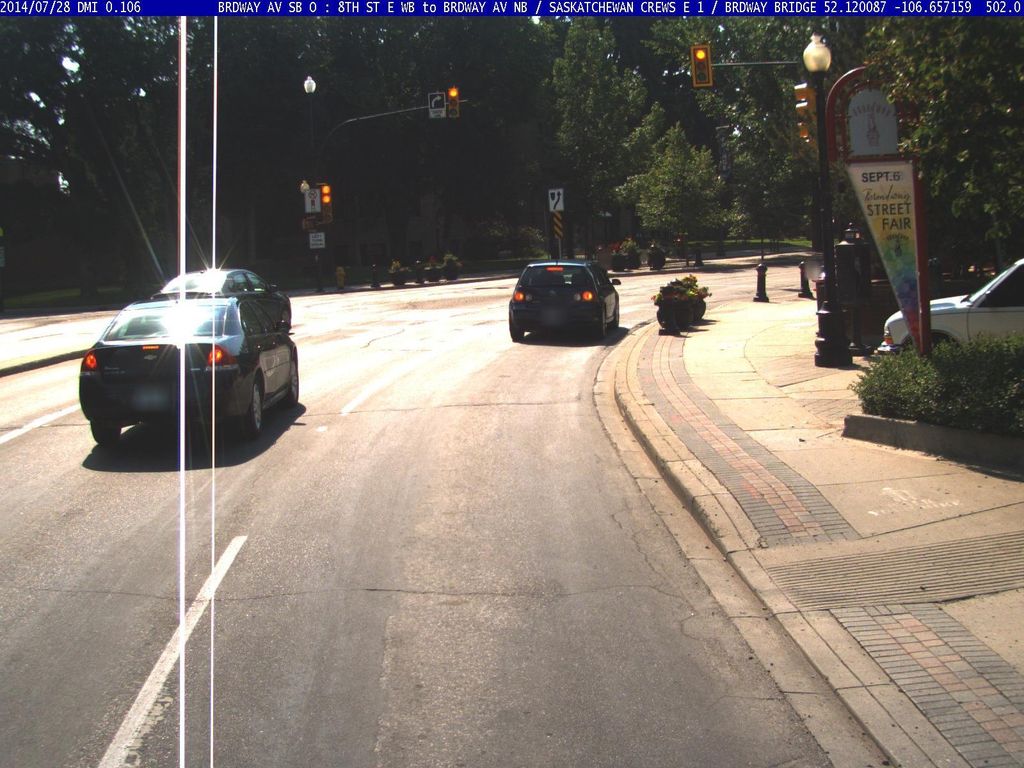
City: saskatoon